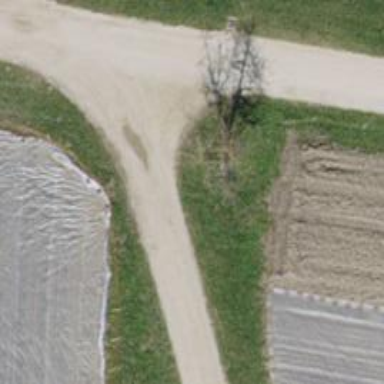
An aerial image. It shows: Pebblestone track with grade3 tracktype.